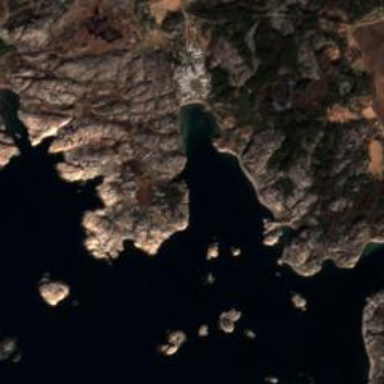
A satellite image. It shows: Beautiful bay with natural surroundings.